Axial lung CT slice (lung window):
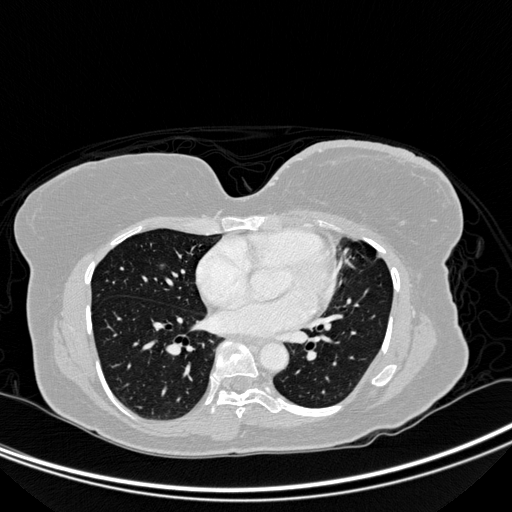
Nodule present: yes
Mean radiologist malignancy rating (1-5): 2.667